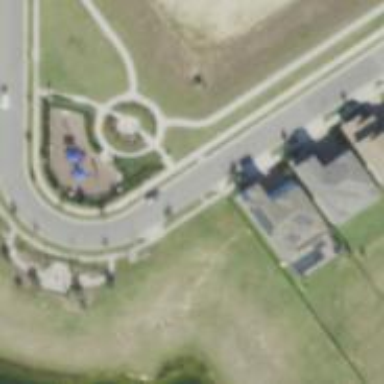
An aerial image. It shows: Leisure park with footway access.